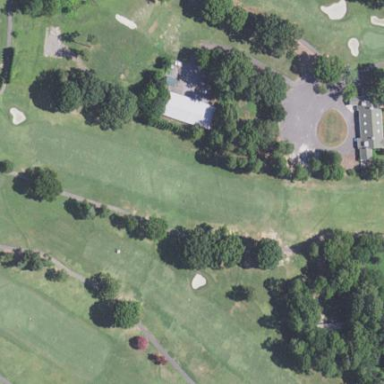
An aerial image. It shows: Grassy area designated as golf fairway.